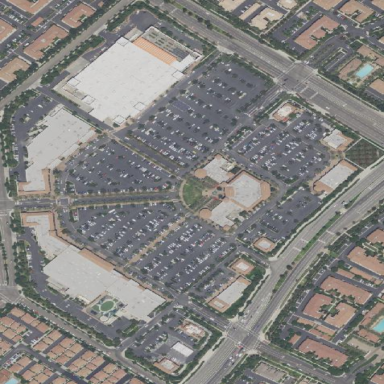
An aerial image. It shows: Retail area.